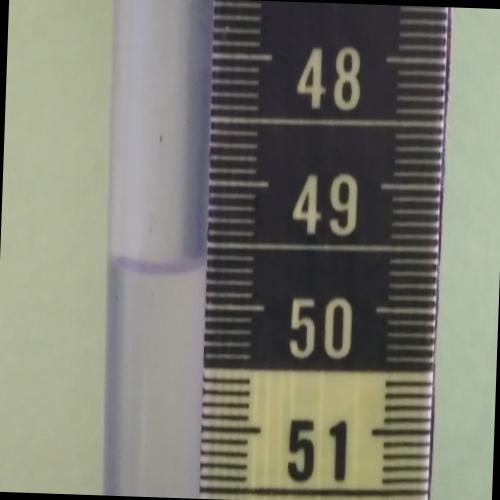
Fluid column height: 49.7 cm